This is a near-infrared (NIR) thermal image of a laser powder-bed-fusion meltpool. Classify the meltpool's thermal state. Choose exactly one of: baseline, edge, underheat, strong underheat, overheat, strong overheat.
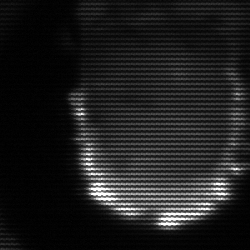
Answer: baseline